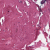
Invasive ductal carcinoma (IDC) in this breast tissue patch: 0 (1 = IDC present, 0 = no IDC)